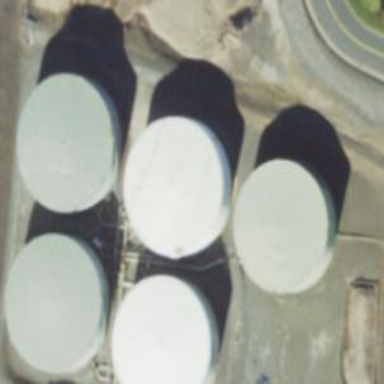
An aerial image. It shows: Building with storage tank.